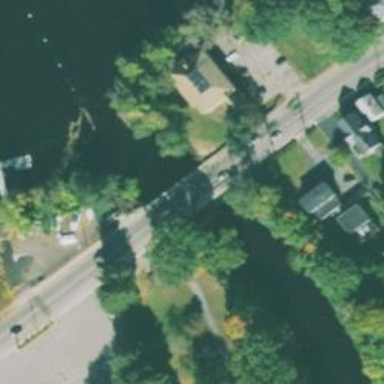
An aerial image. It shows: Primary highway bridge with separate sidewalk.